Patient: sex M, age 54
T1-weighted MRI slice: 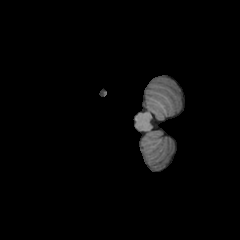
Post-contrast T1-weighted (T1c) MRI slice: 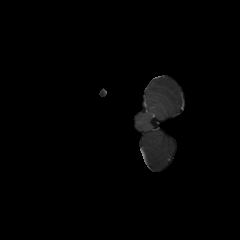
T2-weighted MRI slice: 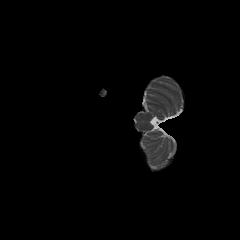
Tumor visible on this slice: no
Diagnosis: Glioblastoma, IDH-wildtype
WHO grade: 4